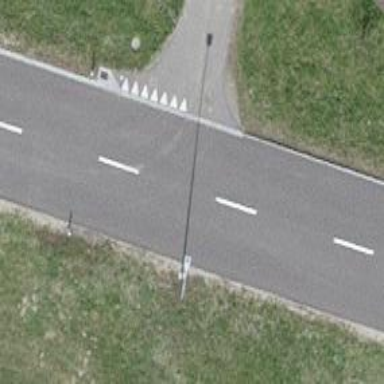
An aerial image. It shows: Secondary road.